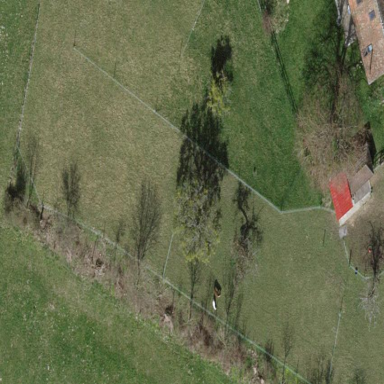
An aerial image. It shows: Beautiful meadow.